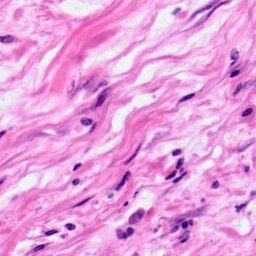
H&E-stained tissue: Pancreatic